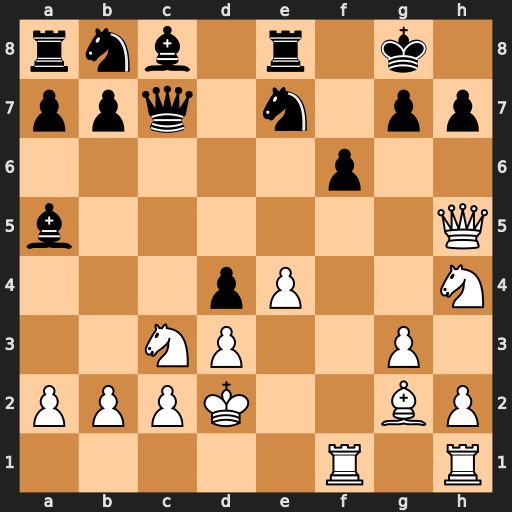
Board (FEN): rnb1r1k1/ppq1n1pp/5p2/b6Q/3pP2N/2NP2P1/PPPK2BP/5R1R
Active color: w
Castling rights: -
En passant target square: -
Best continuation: Qxe8#